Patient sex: M
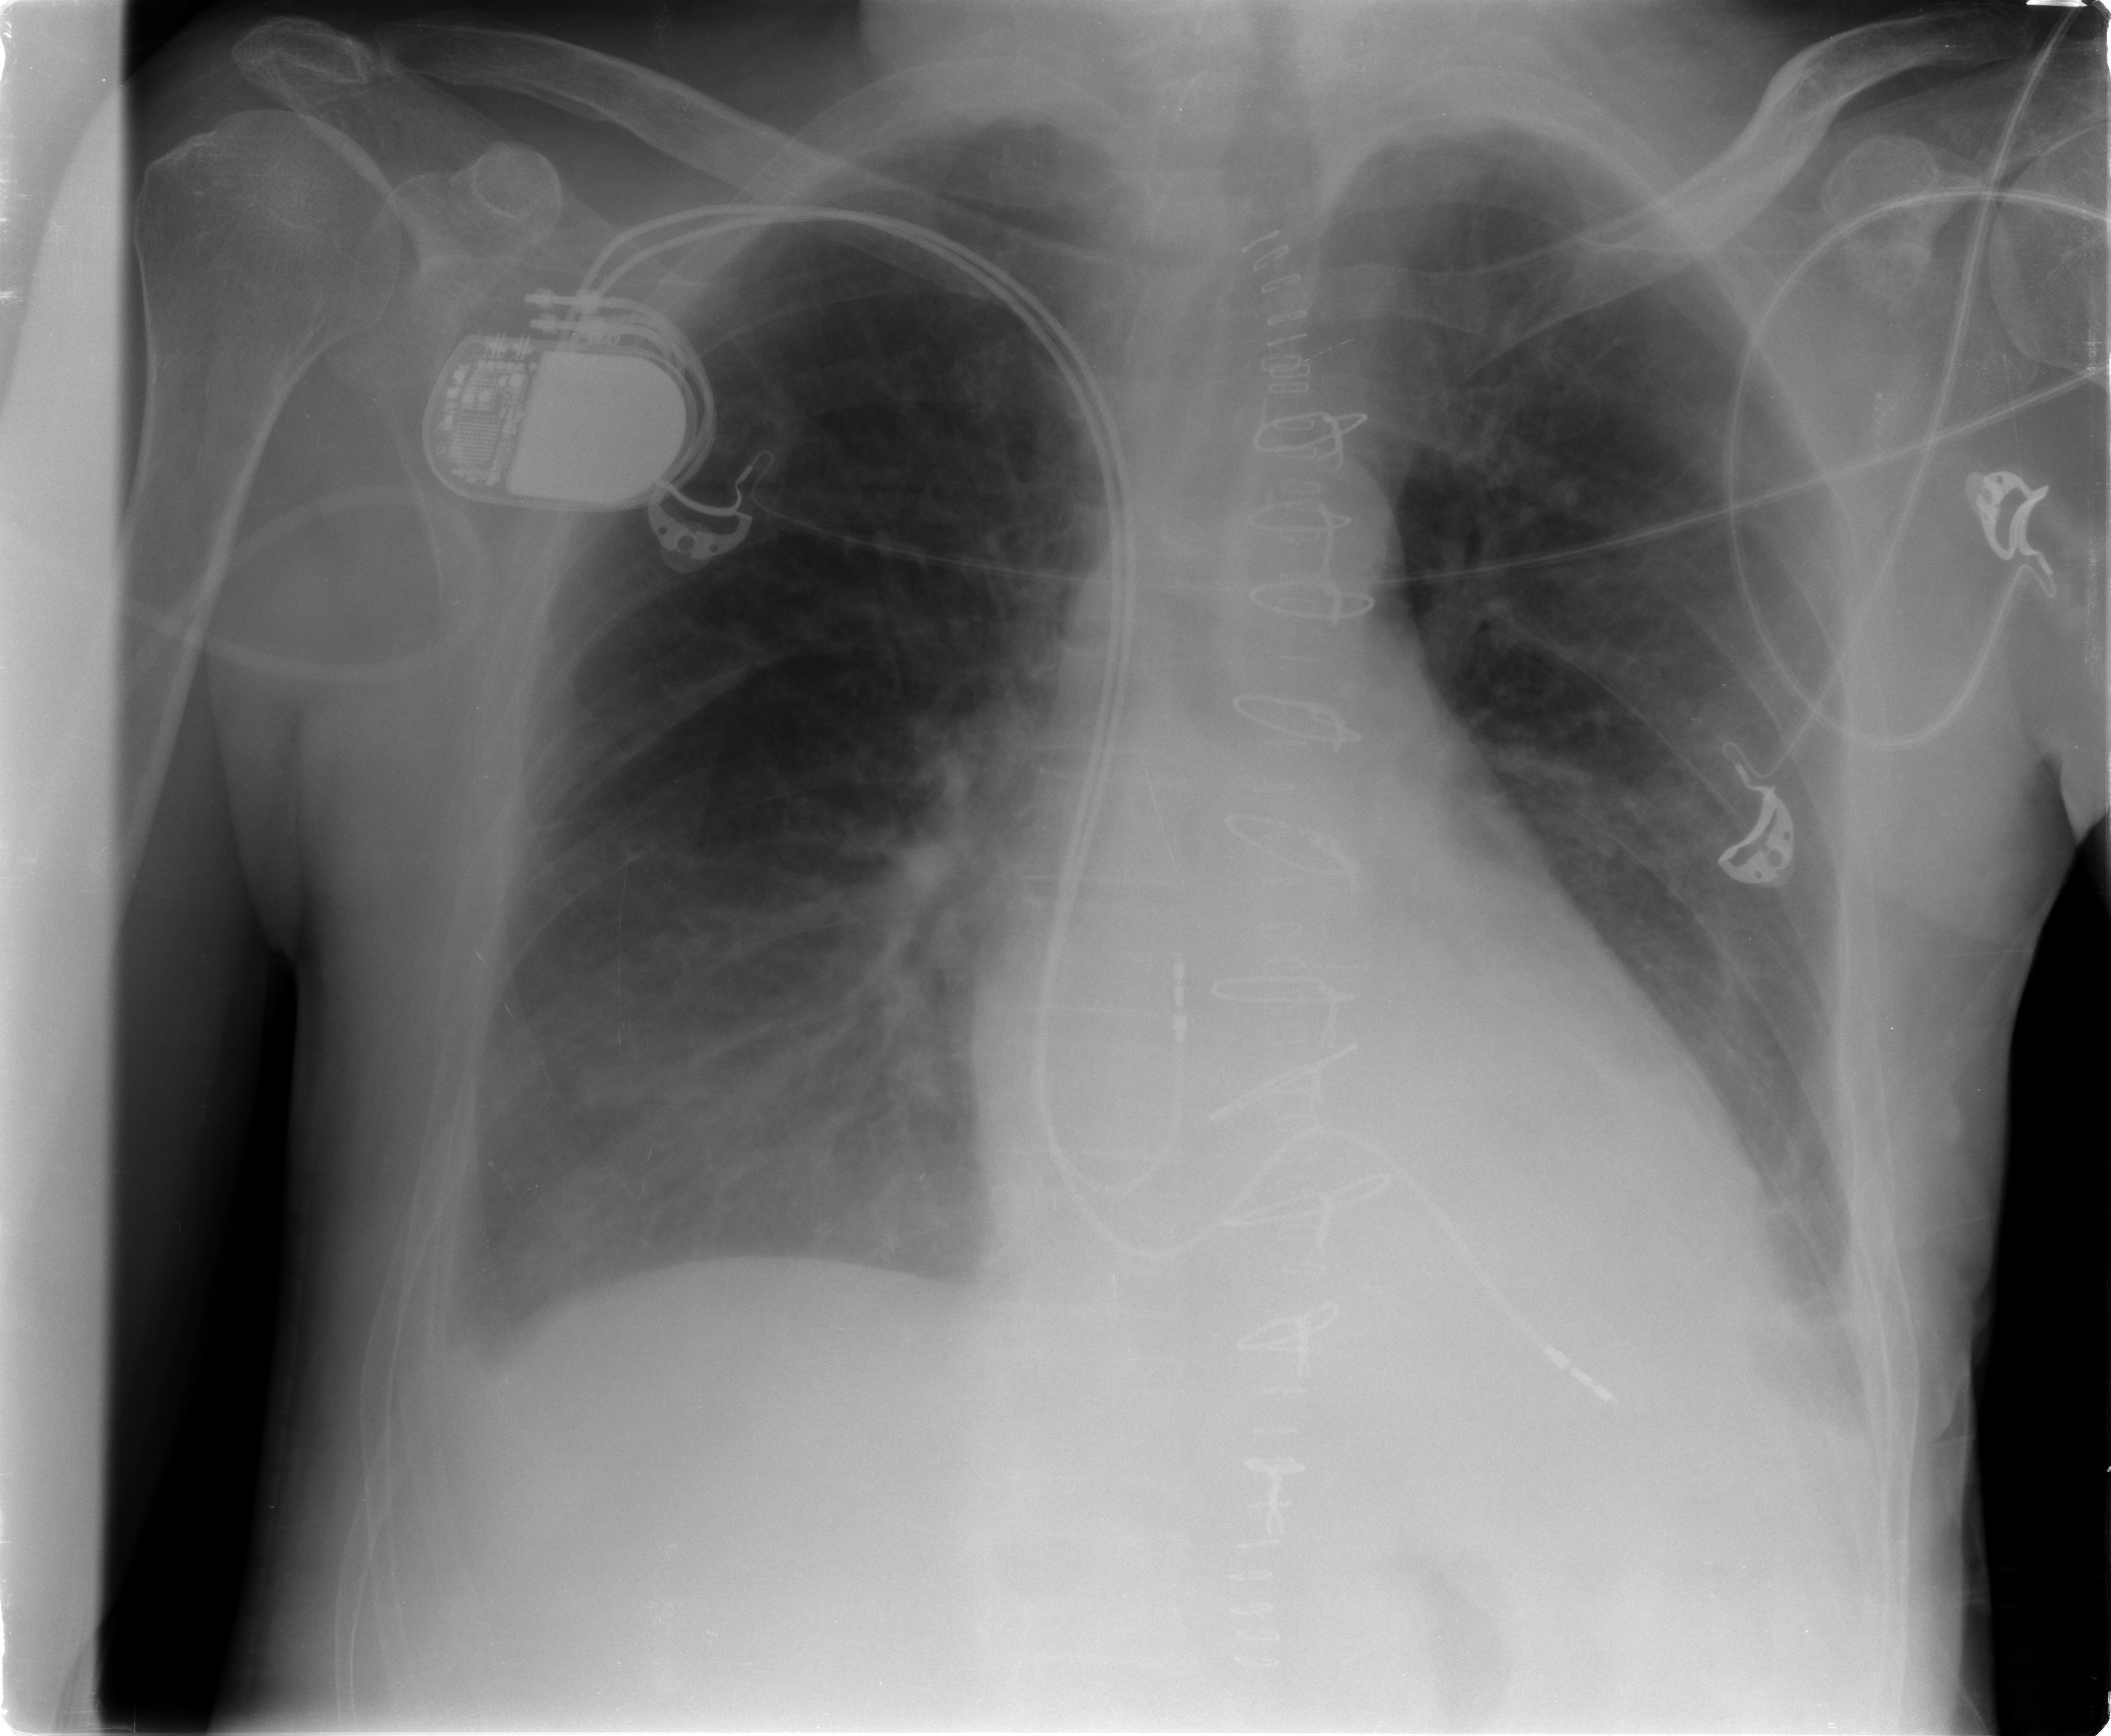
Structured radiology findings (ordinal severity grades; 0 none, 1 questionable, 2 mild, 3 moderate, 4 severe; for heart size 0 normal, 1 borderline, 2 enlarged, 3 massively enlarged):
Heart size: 0
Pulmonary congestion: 2
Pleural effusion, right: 2
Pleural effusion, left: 2
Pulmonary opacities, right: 0
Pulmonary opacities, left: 0
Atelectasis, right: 0
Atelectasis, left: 1